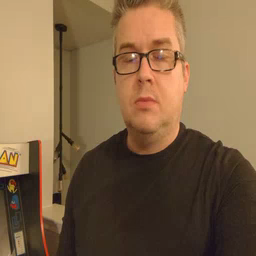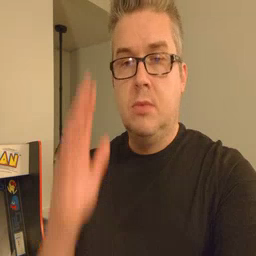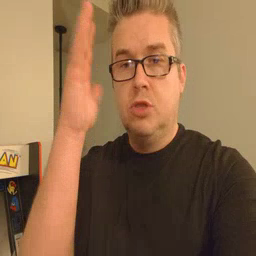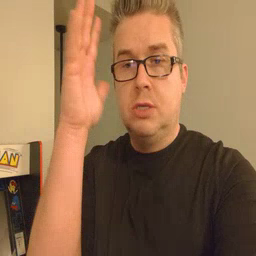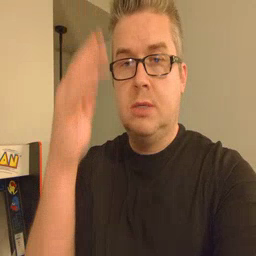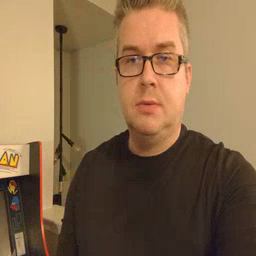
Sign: tree